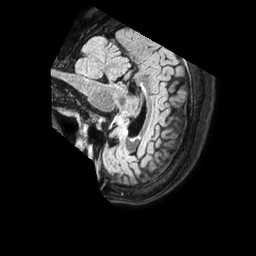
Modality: FLAIR
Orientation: sagittal
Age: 53
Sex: female
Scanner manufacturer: philips
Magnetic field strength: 1.5 T
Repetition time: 4.8 s
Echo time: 0.3317 s